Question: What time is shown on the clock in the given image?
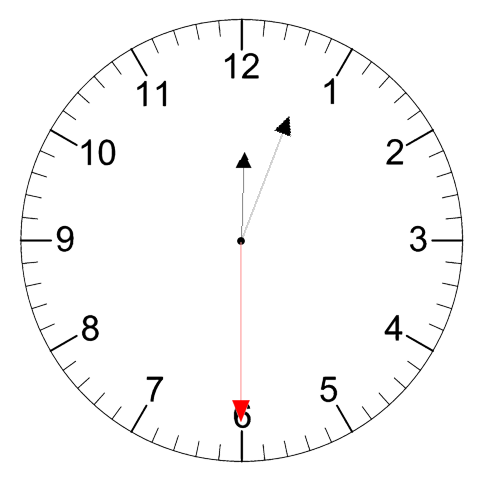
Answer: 12:03:30